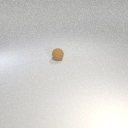
small brown rubber sphere